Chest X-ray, AP view. Patient: 58 years old, sex M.
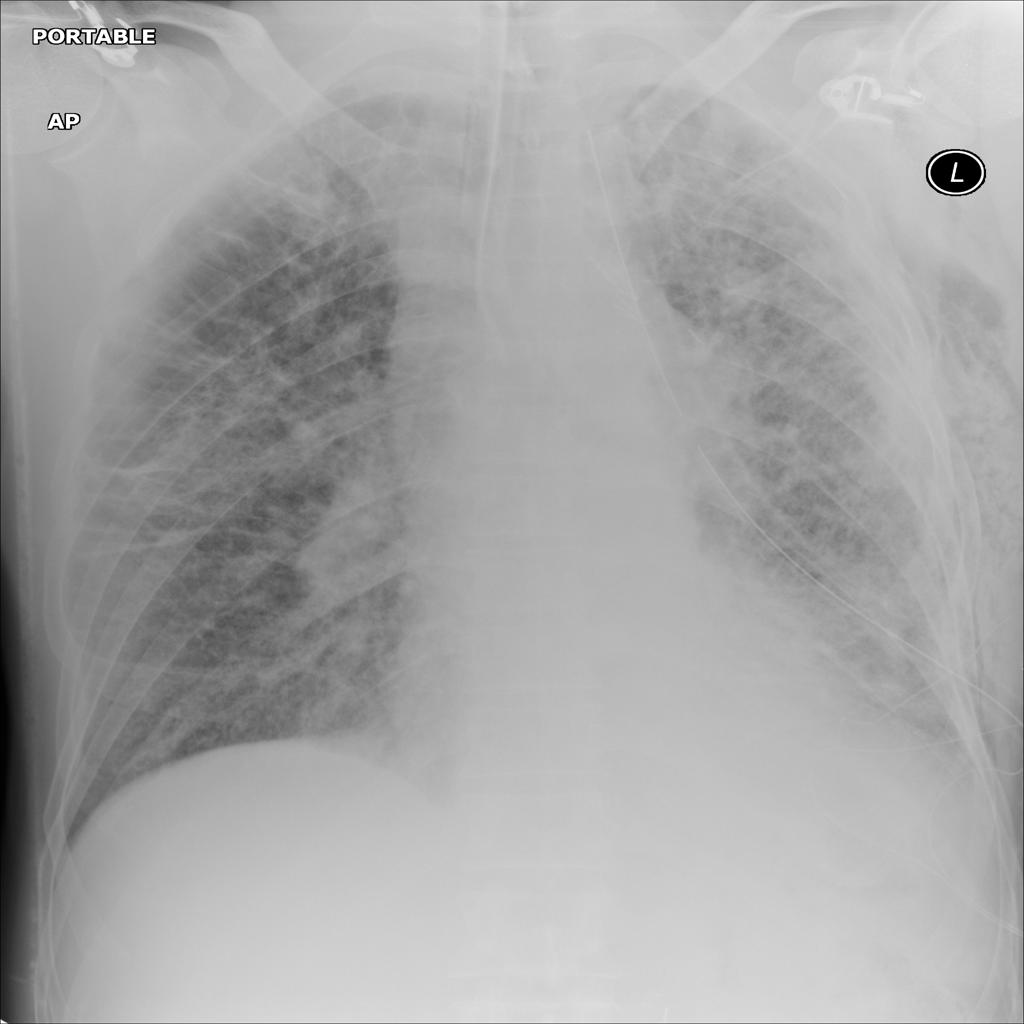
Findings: Edema, Emphysema